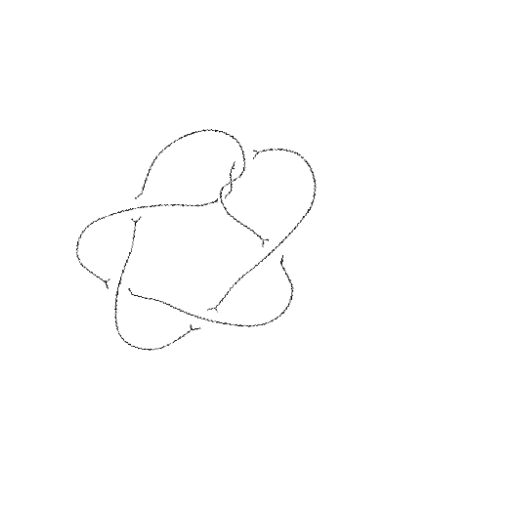
Crossing number: 7